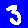
Digit: 3